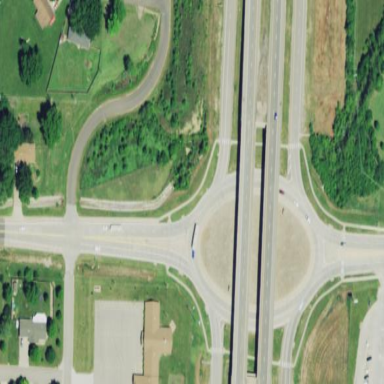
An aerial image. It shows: Secondary road around roundabout.